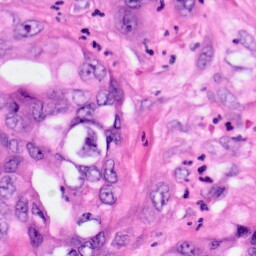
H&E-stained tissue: Pancreatic